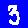
Digit: 3